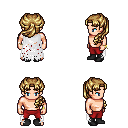
a pixel art fantasy rpg character, male body template, human, light skin, white tattered cape, red pants, blonde princess hairstyle, bracelets, black shoes, four views (front, back, left, right), 2x2 character sprite sheet, small pixel art, hard edges, no anti-aliasing